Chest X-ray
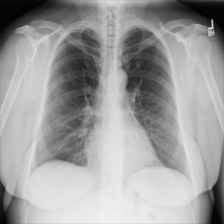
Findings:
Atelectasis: negative
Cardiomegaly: negative
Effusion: negative
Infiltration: negative
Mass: negative
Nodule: negative
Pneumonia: negative
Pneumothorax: negative
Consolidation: negative
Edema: negative
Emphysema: negative
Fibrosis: negative
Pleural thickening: negative
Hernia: negative